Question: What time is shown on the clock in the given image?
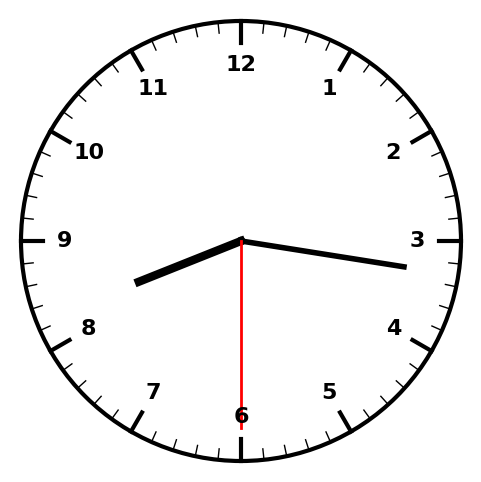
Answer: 08:16:30